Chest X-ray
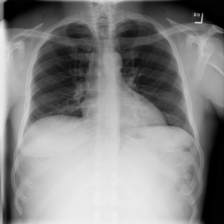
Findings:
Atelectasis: negative
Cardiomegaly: negative
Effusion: negative
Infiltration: negative
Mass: negative
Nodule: negative
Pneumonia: negative
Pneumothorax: negative
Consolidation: negative
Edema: negative
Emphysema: negative
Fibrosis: negative
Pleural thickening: negative
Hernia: negative